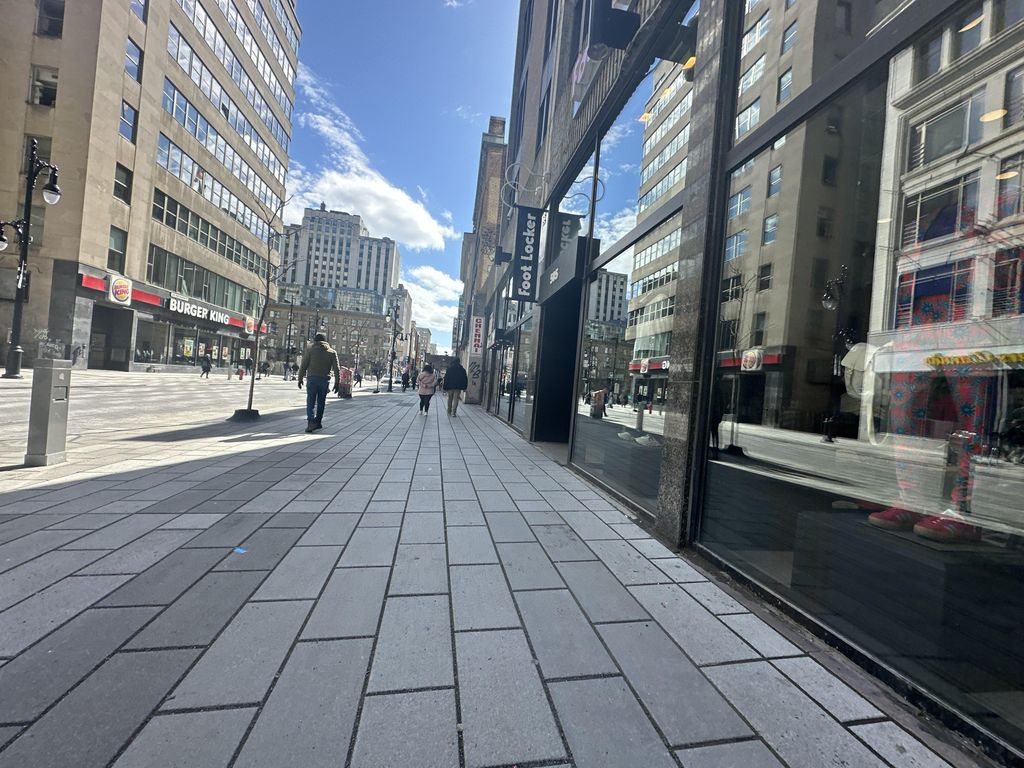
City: montreal